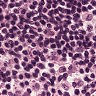
Metastatic tissue present: no